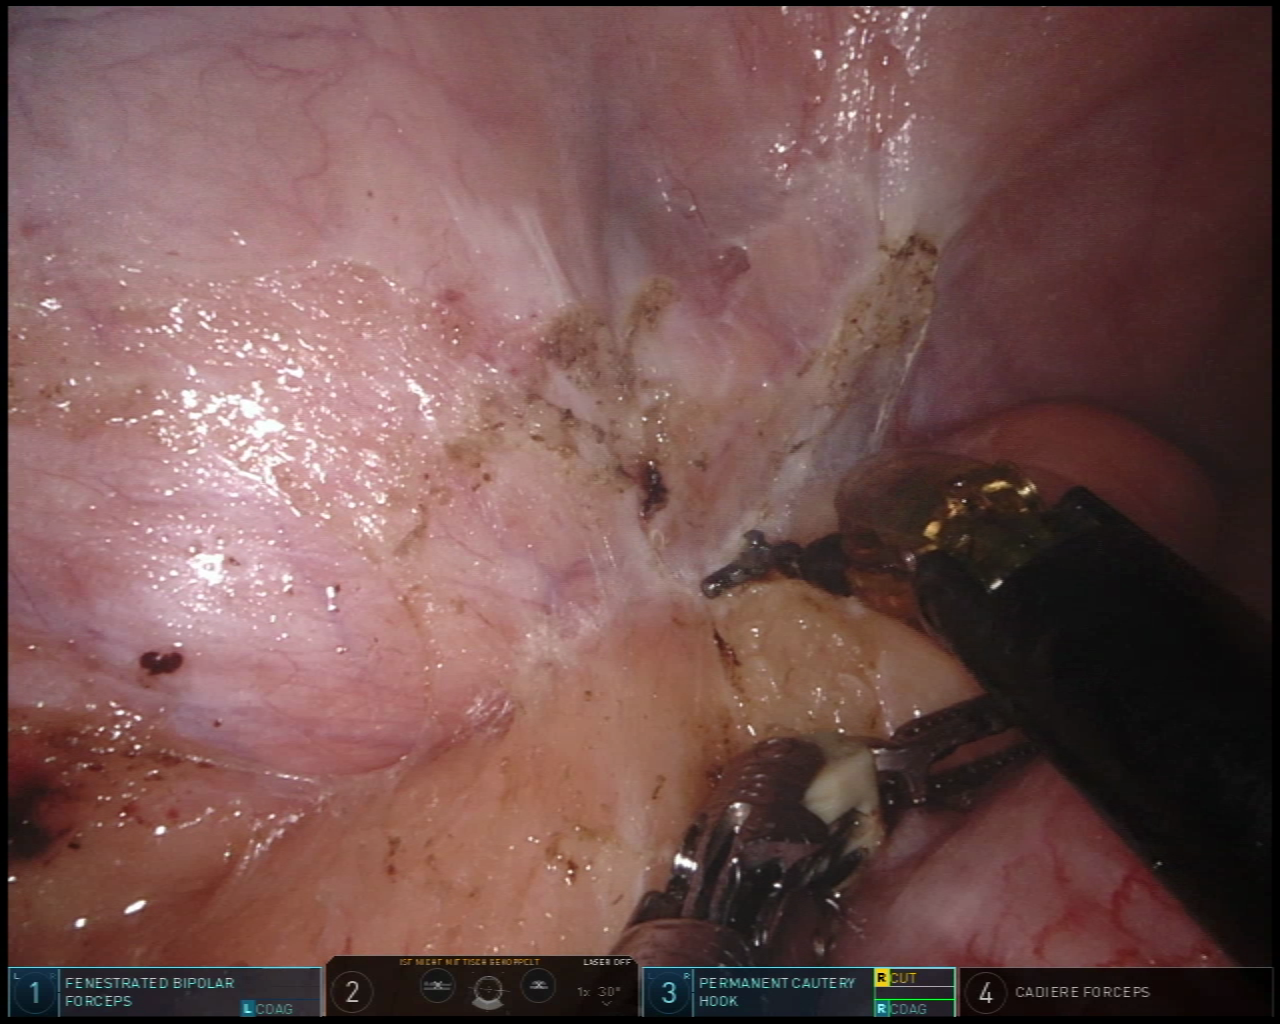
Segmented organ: colon
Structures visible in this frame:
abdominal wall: yes
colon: yes
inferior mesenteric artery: no
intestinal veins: no
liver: no
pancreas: no
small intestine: no
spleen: no
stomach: no
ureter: no
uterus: no
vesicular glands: no